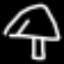
Label: mushroom